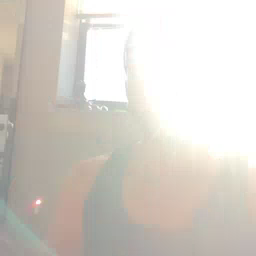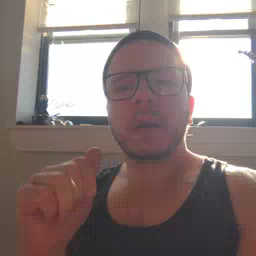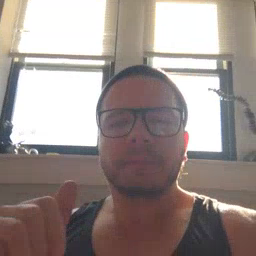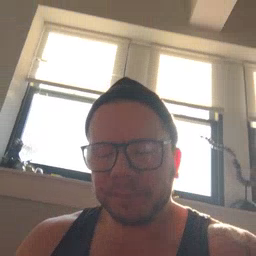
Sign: tomorrow